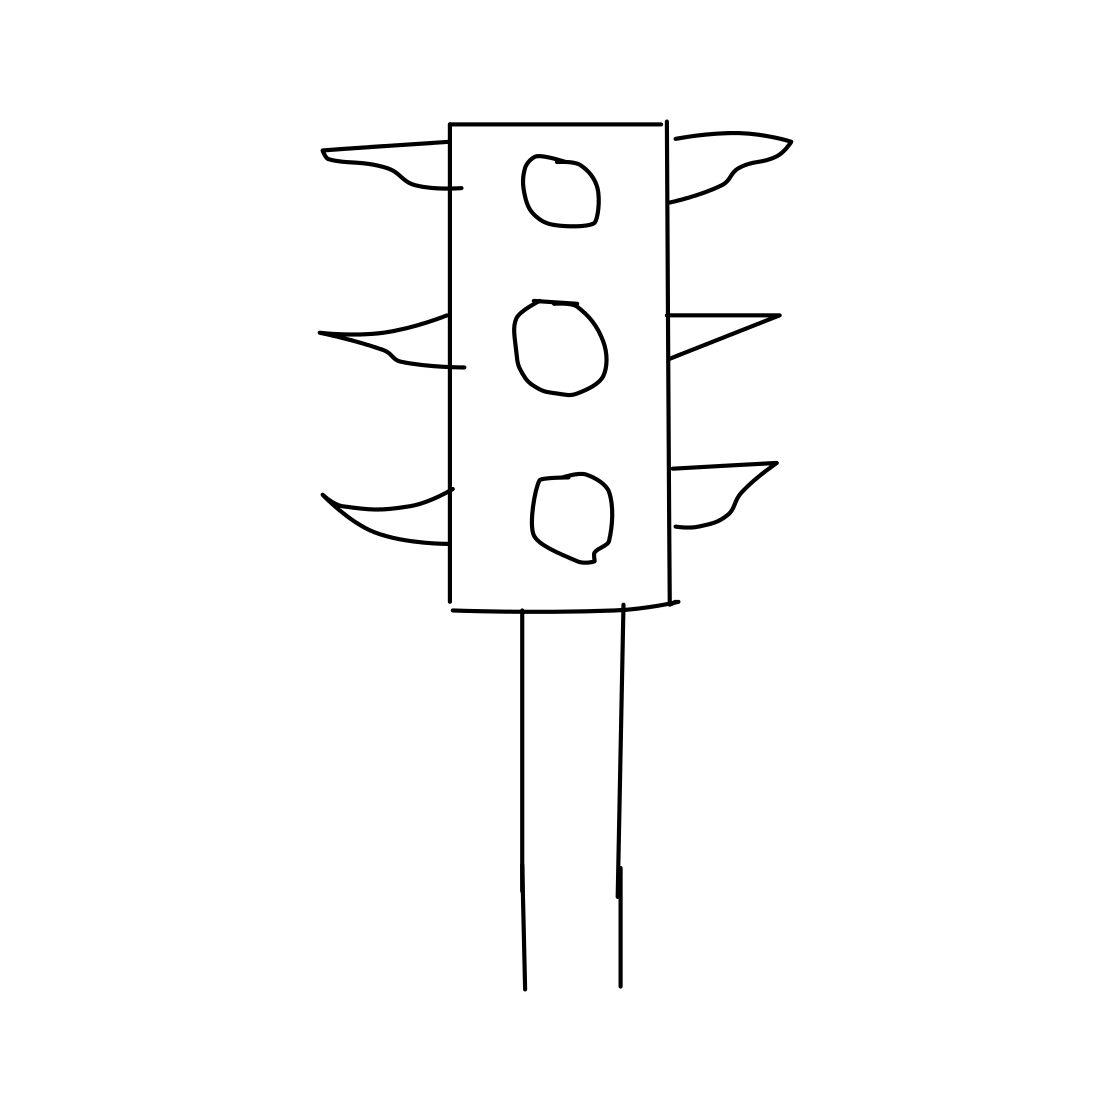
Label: traffic light